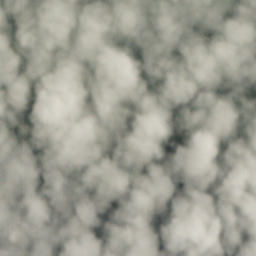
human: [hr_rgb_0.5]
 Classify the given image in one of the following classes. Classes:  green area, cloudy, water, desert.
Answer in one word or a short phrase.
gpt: cloudy